Question:
I have a work space set up per the Google Play Games Services documentation for Android Studio projects. I am doing some work with ButtonClicker project example. I am able to get log statements from ButtonClicker no problem by using a logcat filter on the package com.example.google.games.bc. I would like to be able to see log statements from BaseGameUtils as well. I have added some log statements to BaseGameUtils with a custom tag. As well I have set mDebugLog variables in BaseGameActivity and GameHelper to true. I am not getting any log statements from BaseGameUtils project to come out to logcat.
Just some time ago I had the log statement coming out from BaseGameUtils in Eclipse however now in Android Studio I can't see log statements from BaseGameUtils. At first I thought this must be an Android Studio problem however I cloned the same workspace in Eclipse and now eclipse is not displaying logcat from BaseGameUtils either.
My workspace can be cloned from:
<URL>
Is there a way to see logcat from BaseGameUtils?
I tried using the logcat from the command prompt as well. I get the same result. Can't see anything from the library project. My command line is like:
adb logcat -s ButtonClicker:* GameHelper:* BaseGameActivity:*
As well breakpoints are working only in ButtonClicker but not in BaseGameUtils.
Thank you
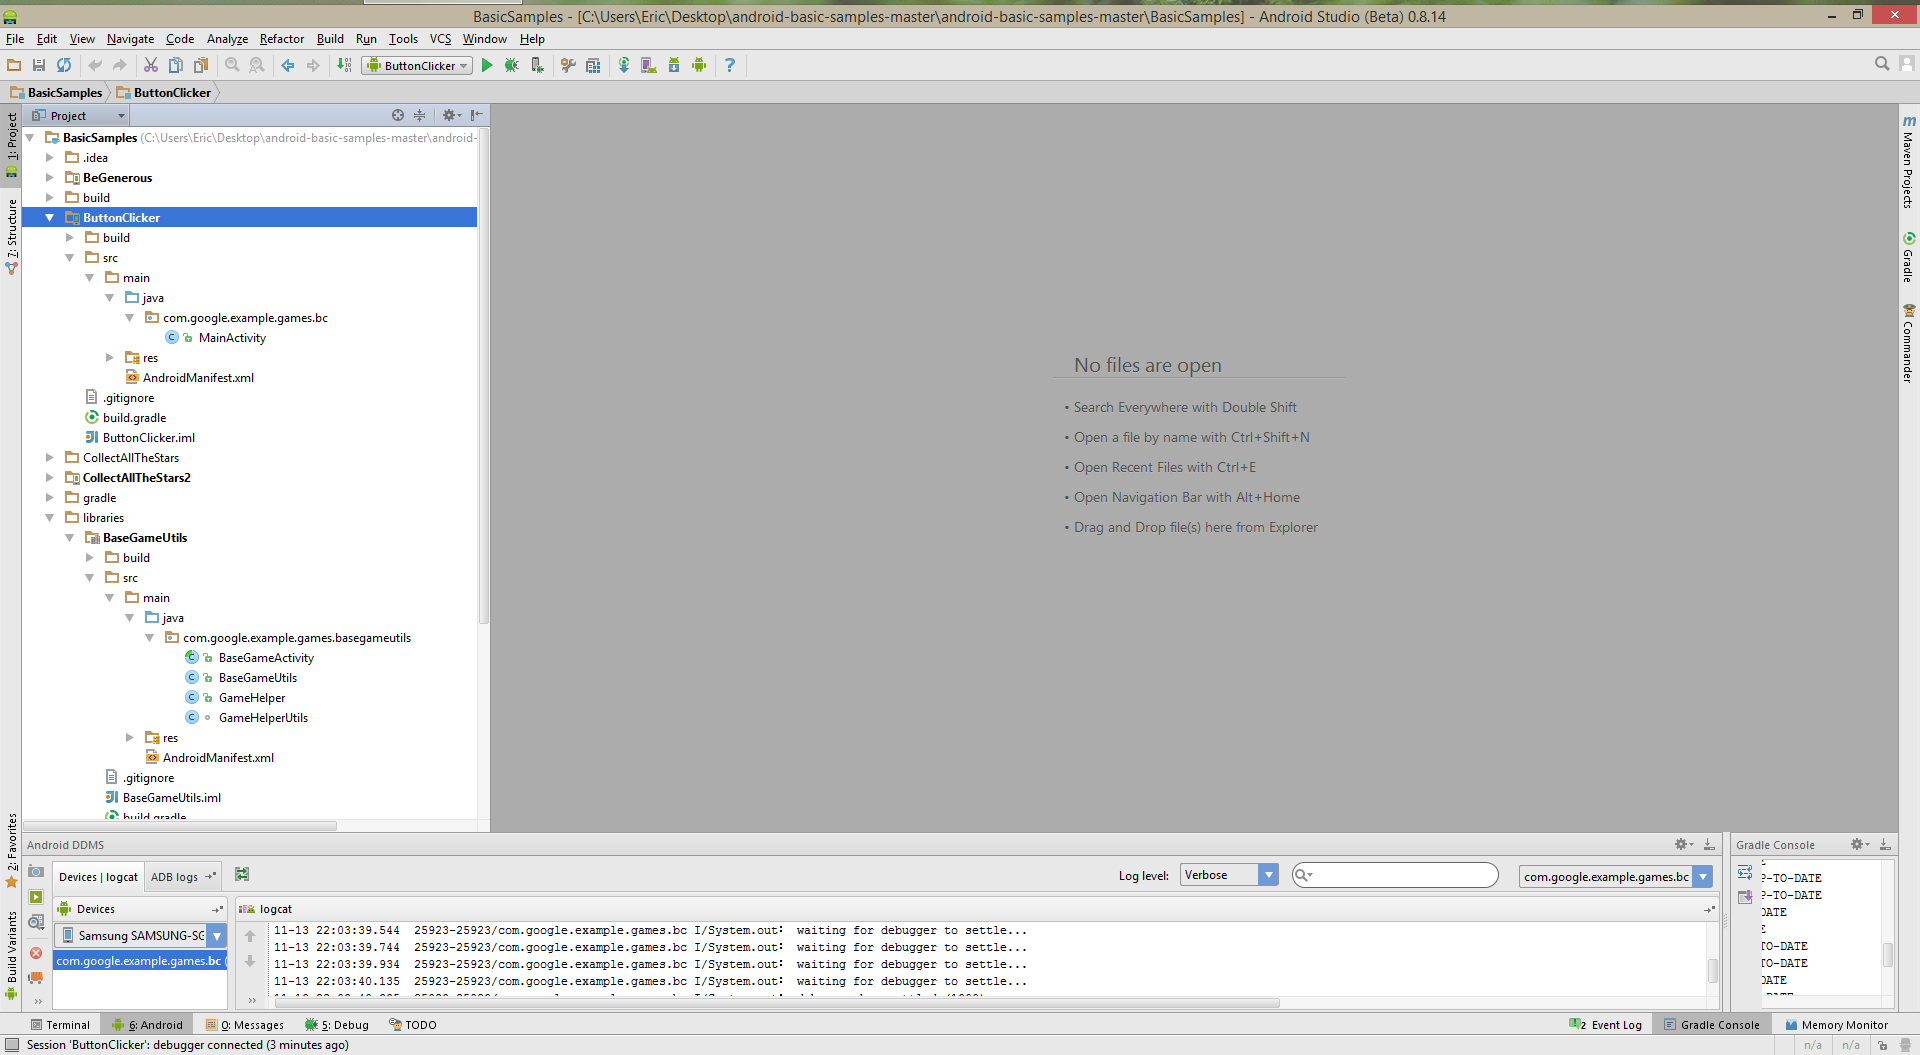
Answer: If you cloned (or refreshed) the samples recently, the problem may be that the samples do not extend BaseGameActivity any longer. This also means that GameHelper is not called either. There is an informative video about this change: <URL>.
The command line for logcat should include BaseGameUtils:* to pickup messages from that class. You can also run logcat with no options and get all the messages, then figure out which tags to focus on.